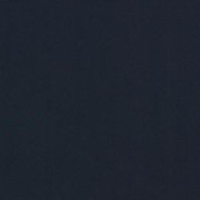
EUNIS habitat code: 14
Species observed at this site:
Fagus sylvatica